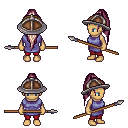
a pixel art fantasy rpg character, female body template, human, tanned skin, chain tabard jacket, red pants, white blonde extra-long topknot hairstyle, chain helm, spear, four views (front, back, left, right), 2x2 character sprite sheet, small pixel art, hard edges, no anti-aliasing